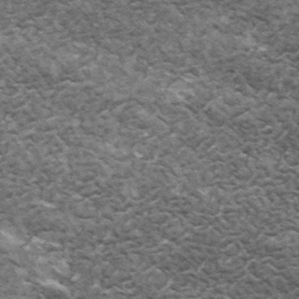
Label: frost